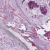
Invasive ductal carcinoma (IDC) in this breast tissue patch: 1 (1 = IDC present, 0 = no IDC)